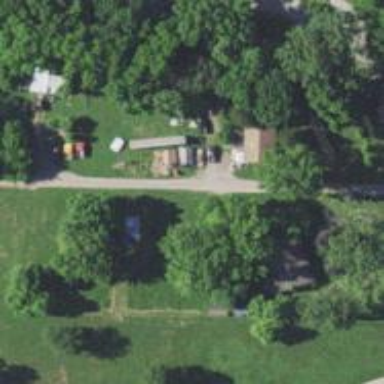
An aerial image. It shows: Driveway.